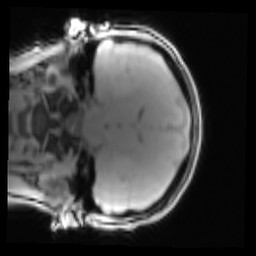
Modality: PDw
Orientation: coronal
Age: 19
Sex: female
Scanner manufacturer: siemens
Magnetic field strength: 3 T
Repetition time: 0.25 s
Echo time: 0.00103 s